Aerial crown-view tile of a tropical tree (Barro Colorado Island, Panama), acquired 20250818:
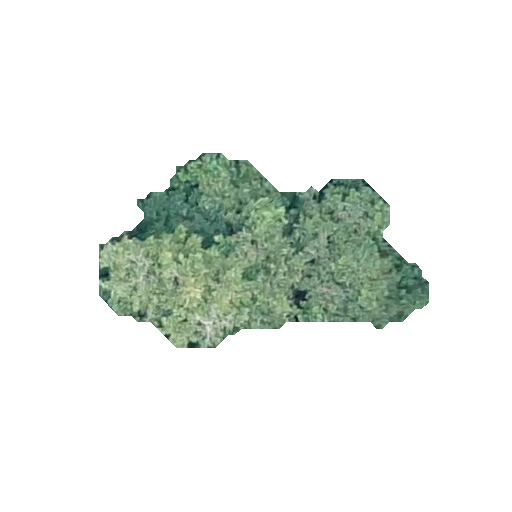
Species: Prioria copaifera
GBIF accepted scientific name: Prioria copaifera
Crown area: 60.736 m²